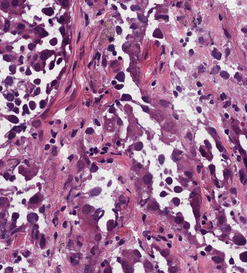
Tumor epithelial tissue: yes
Tumor-associated stroma tissue: yes
Normal tissue: no